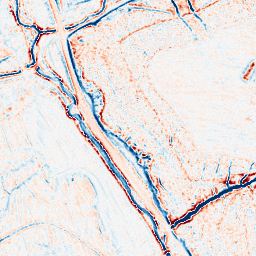
Category: edge_preserving
Decomposition family: bilateral
Decomposition parameters: d: 9
sigma_color: 50
sigma_space: 100
Upsampling method: cubic_catmull_rom
Upsampling parameters: scale: 2
Upsampling scale: 2